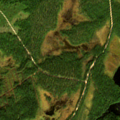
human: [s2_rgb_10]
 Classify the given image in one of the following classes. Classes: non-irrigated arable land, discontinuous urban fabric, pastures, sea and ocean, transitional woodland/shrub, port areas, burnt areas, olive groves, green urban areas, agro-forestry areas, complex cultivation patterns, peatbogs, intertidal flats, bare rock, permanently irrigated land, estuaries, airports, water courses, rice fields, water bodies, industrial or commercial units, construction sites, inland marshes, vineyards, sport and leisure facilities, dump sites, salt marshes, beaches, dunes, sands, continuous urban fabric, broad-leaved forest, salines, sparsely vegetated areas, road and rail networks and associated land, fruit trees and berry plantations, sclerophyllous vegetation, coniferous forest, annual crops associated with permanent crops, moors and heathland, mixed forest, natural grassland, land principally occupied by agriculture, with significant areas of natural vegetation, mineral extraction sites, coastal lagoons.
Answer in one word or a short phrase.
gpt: coniferous forest, mixed forest, peatbogs, water bodies